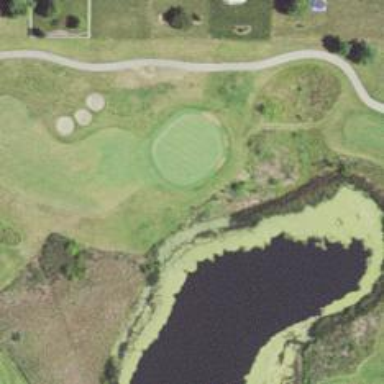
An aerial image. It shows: View of golf hole.